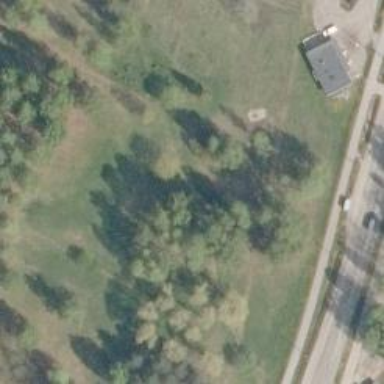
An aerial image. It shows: Disc golf hole.